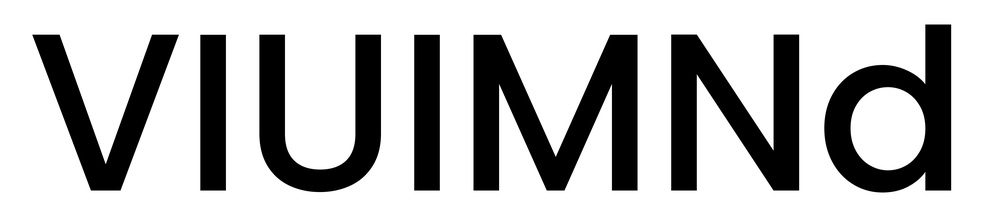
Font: Poppins-Medium